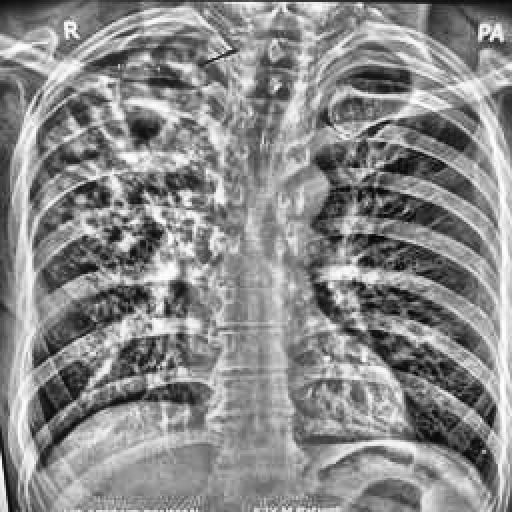
Finding: TUBERCULOSIS